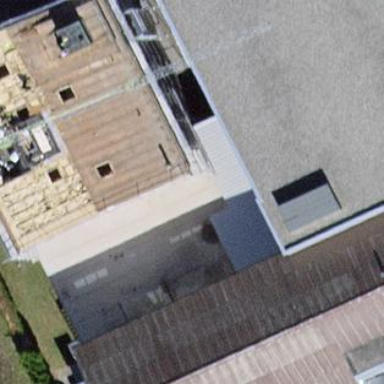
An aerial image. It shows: Commercial building.